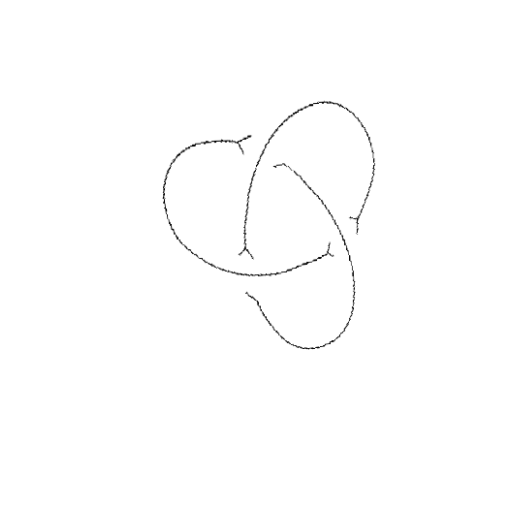
Crossing number: 3